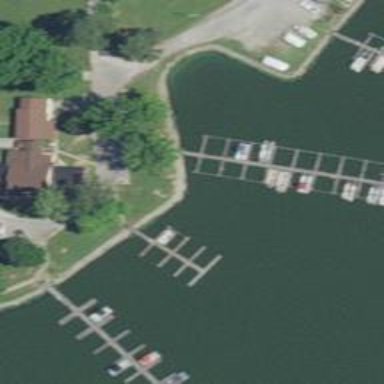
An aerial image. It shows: Pier with mooring facilities.